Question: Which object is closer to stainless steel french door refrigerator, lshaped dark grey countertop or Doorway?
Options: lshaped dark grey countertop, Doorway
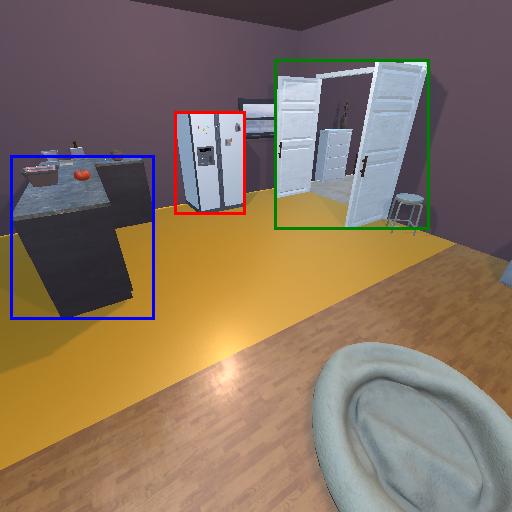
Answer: lshaped dark grey countertop